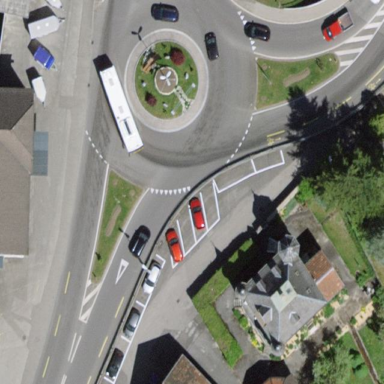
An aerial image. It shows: Roundabout on primary highway.